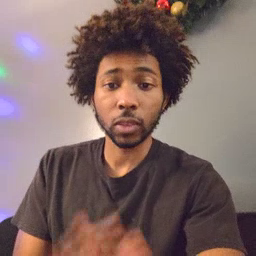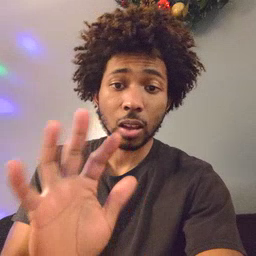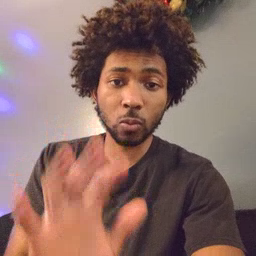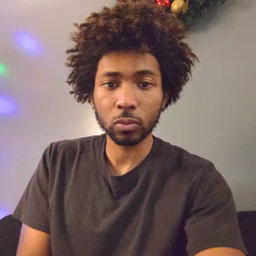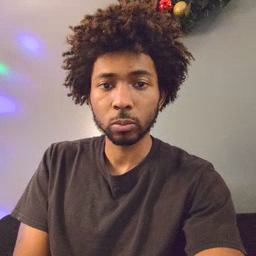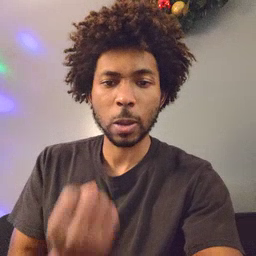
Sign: hello